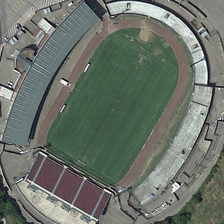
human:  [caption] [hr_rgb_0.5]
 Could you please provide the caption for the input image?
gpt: a football field is in the middle of a stadium .

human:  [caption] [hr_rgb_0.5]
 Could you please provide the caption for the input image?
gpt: a football field is in the middle of a stadium .

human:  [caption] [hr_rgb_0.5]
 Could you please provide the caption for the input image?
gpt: a football field is in the middle of a stadium .

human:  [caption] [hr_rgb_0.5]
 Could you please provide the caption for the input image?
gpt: a football field is in the middle of a stadium .

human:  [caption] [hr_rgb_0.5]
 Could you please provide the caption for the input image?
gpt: a football field is in the middle of a stadium .